Field crop: maize
Growth stage: 2
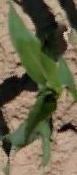
Species: maize